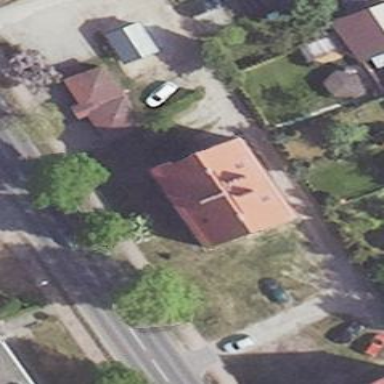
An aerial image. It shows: Residential building.